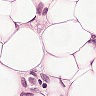
Metastatic tissue present: yes